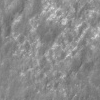
Atmospheric dust classification: not_dusty